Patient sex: M
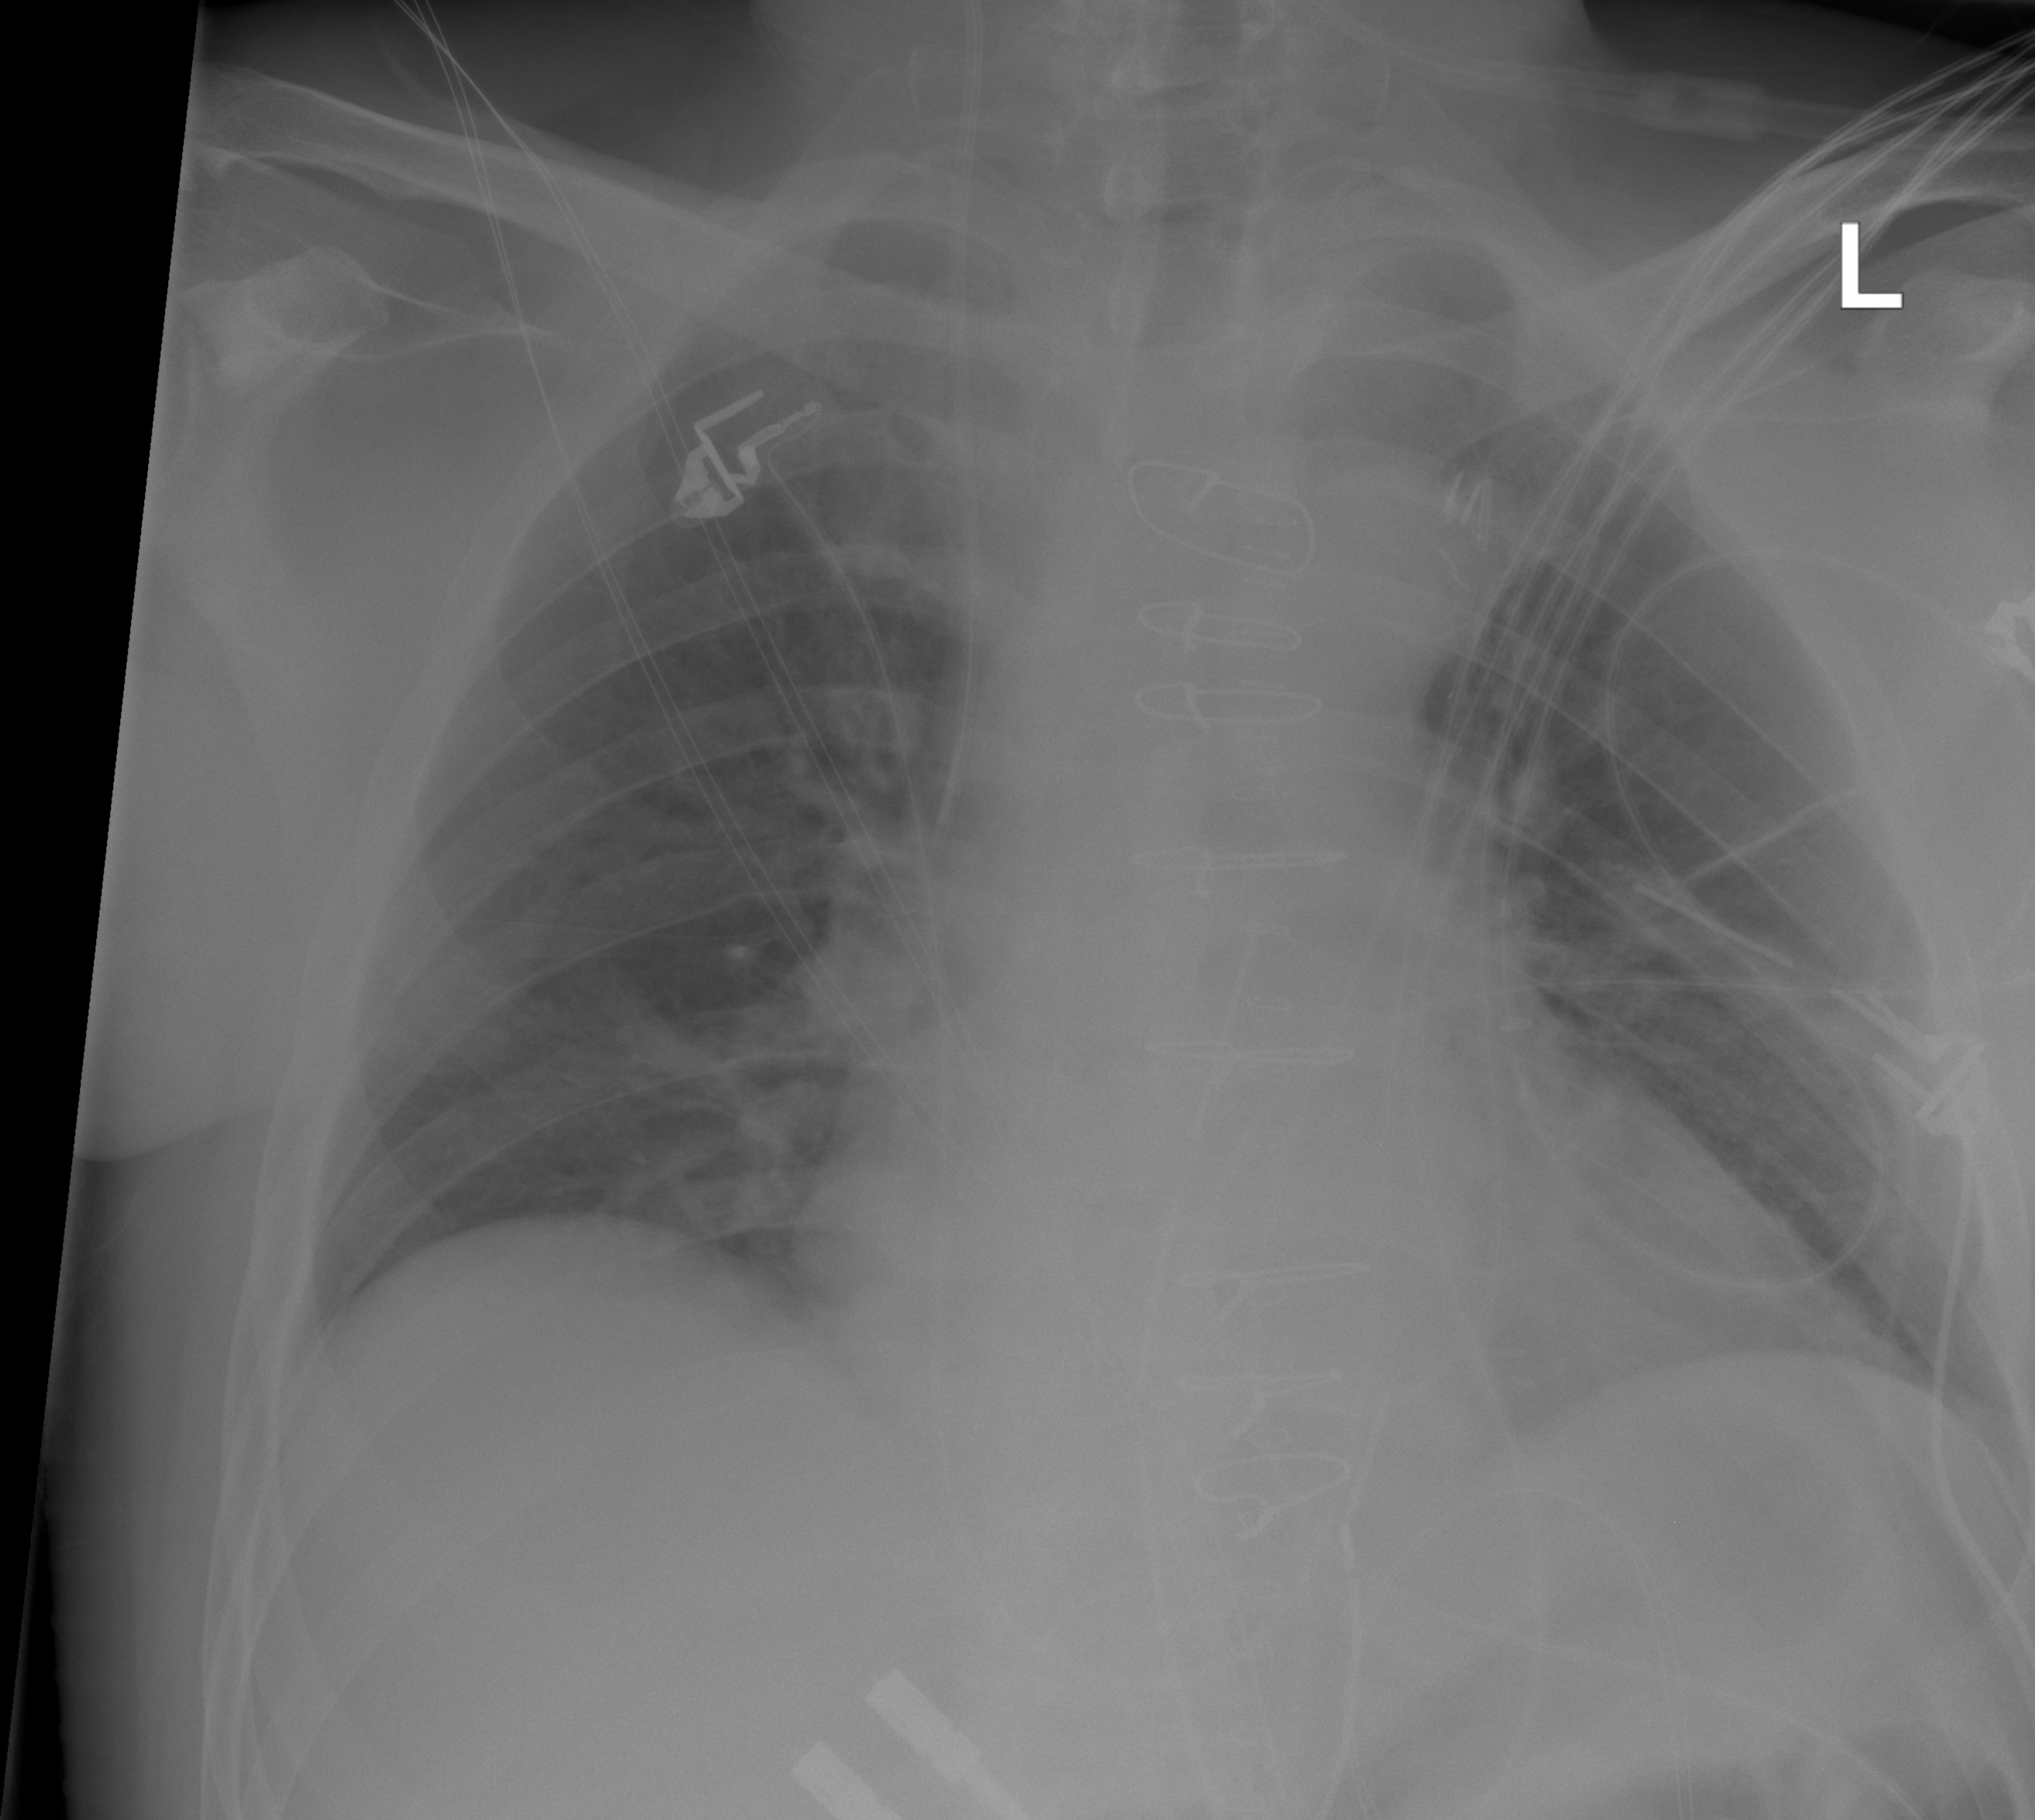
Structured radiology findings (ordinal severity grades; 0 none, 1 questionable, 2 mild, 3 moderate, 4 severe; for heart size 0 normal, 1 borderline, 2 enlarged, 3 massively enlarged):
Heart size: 0
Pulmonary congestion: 0
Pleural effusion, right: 0
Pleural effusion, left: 0
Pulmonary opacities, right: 0
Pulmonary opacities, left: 0
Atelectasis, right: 2
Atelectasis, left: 2